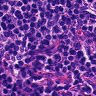
Metastatic tissue present: no